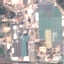
Label: Industrial